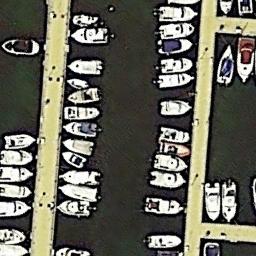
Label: harbor